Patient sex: F
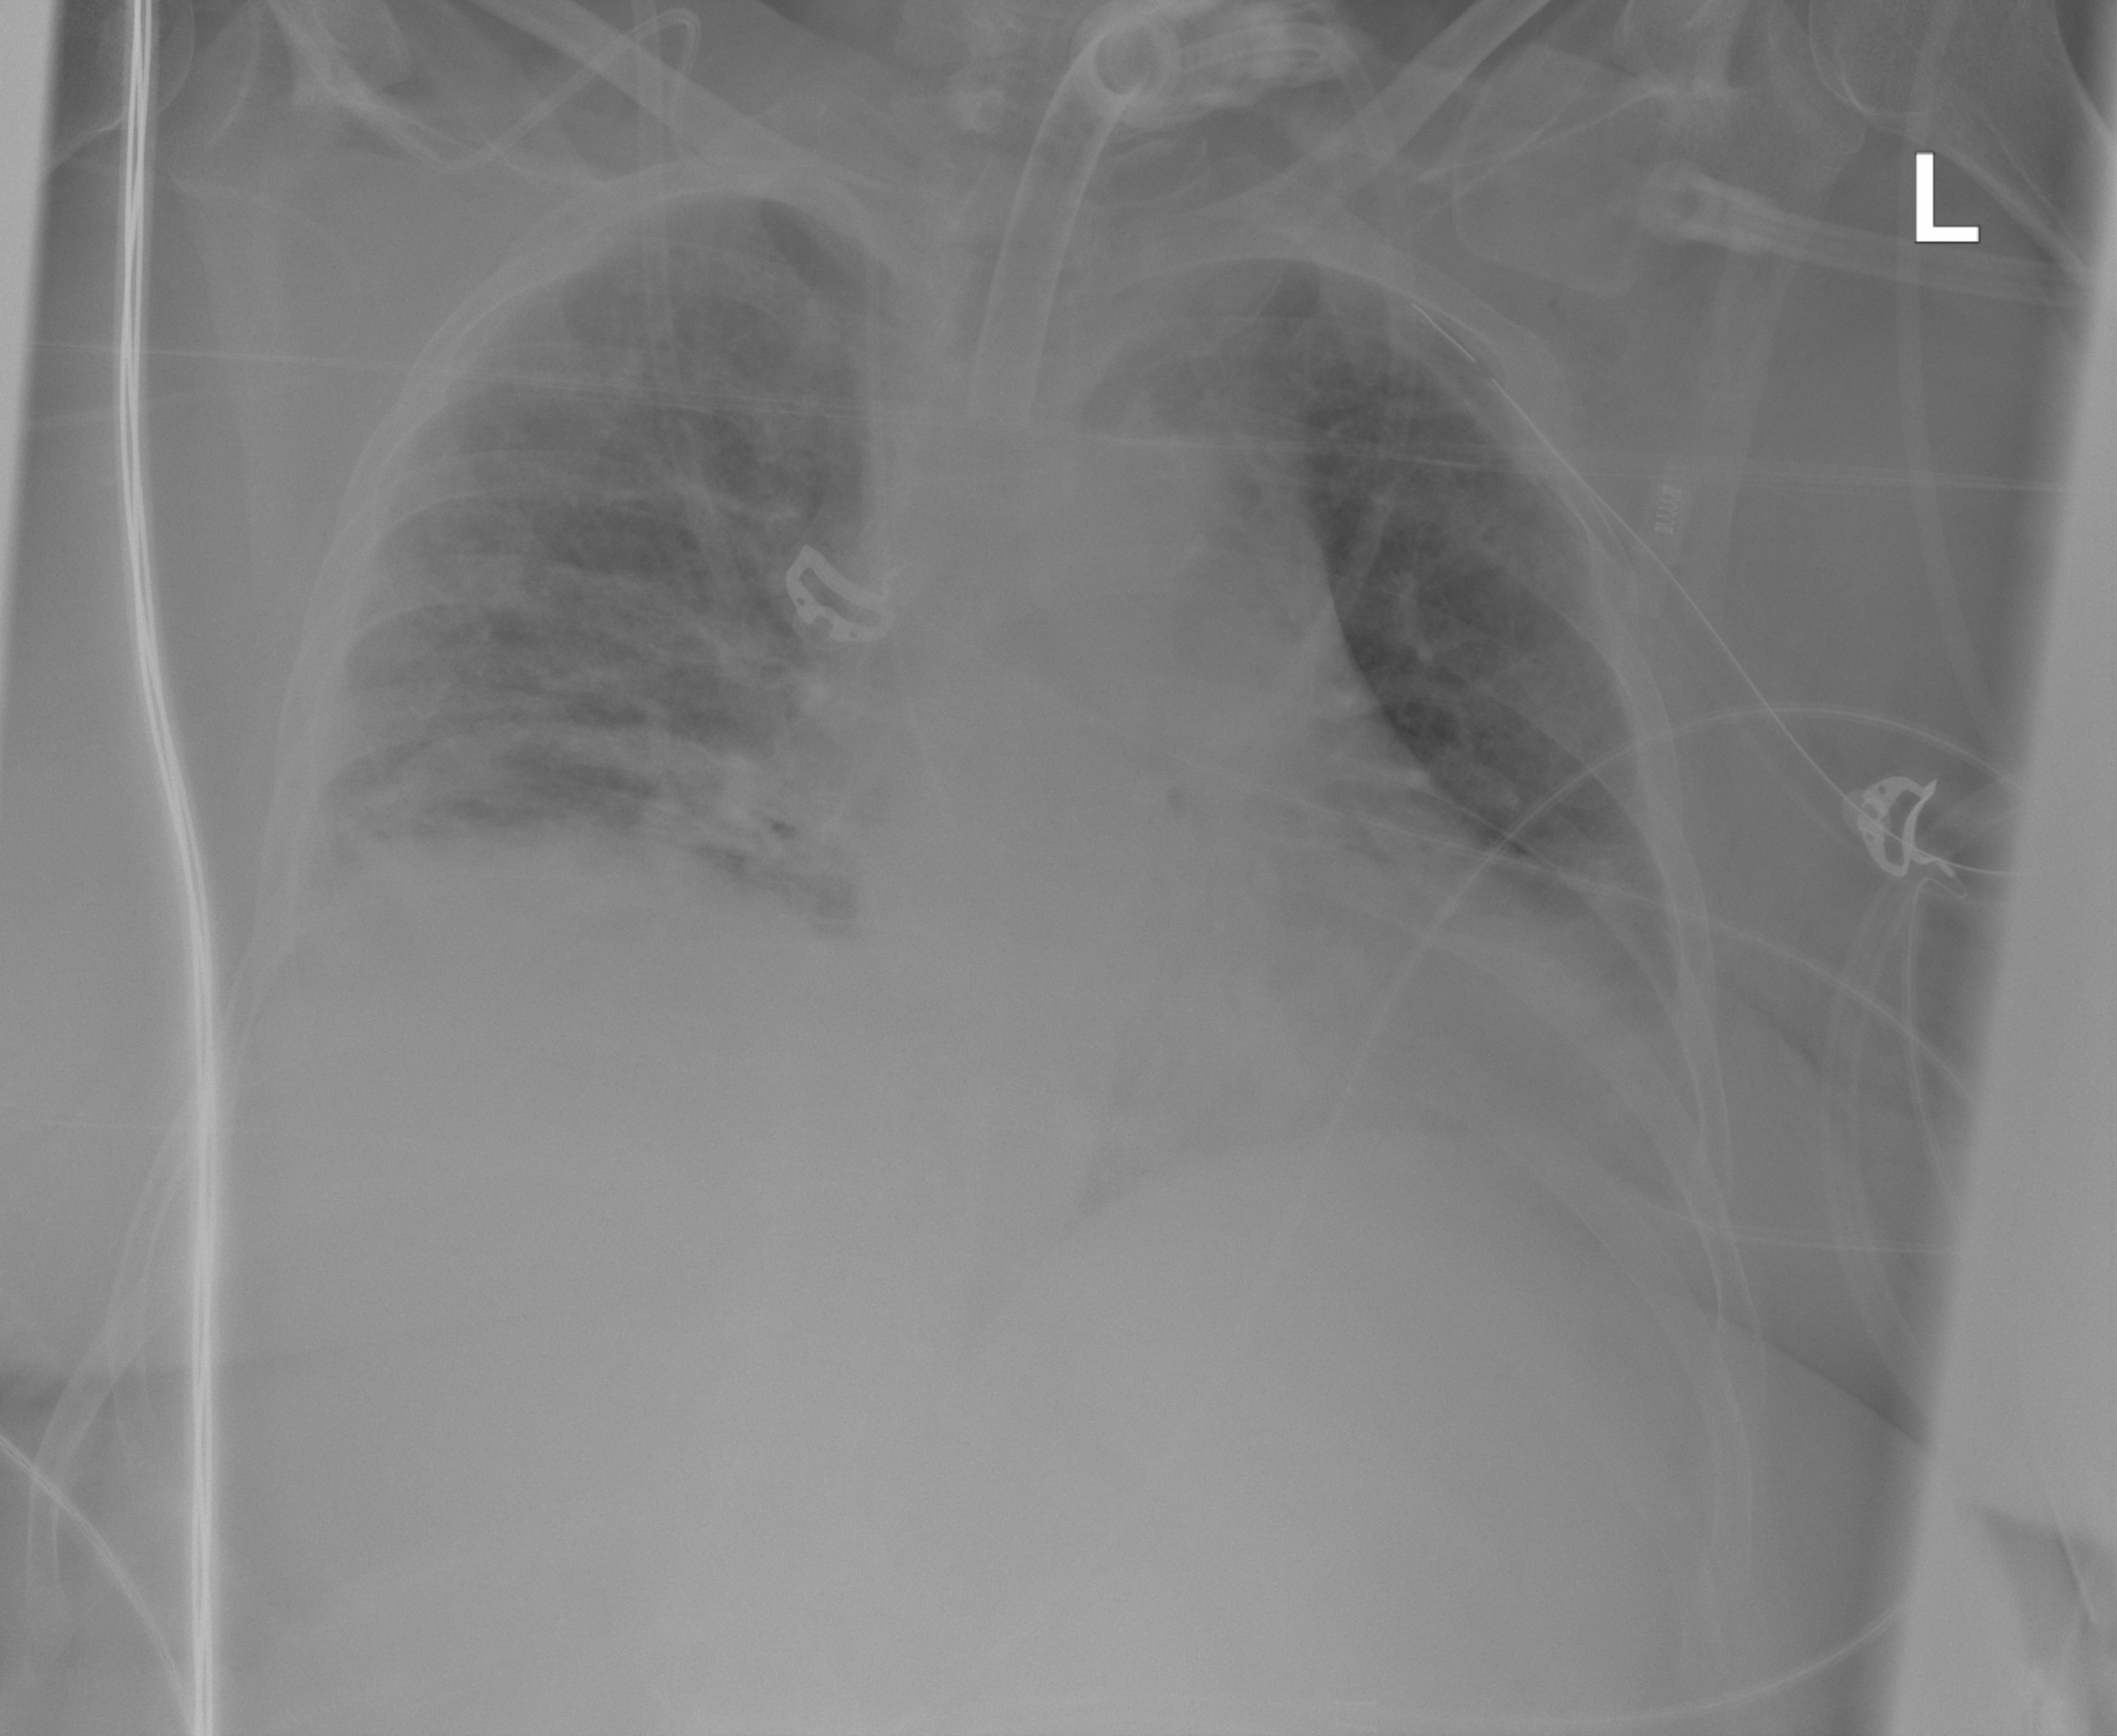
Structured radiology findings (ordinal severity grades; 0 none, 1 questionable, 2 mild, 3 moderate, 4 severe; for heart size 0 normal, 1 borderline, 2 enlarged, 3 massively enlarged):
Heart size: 0
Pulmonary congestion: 0
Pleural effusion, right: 0
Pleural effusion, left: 2
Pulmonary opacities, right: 2
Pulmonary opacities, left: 0
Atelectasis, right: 2
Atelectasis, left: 2